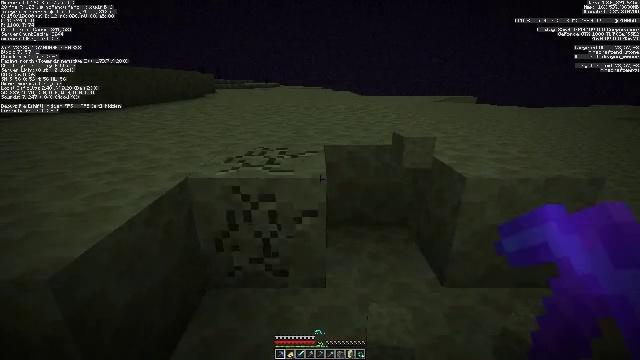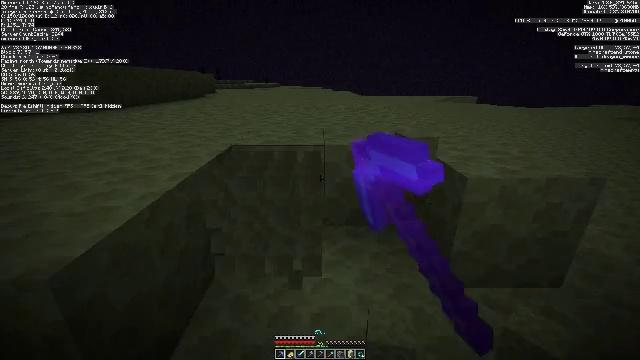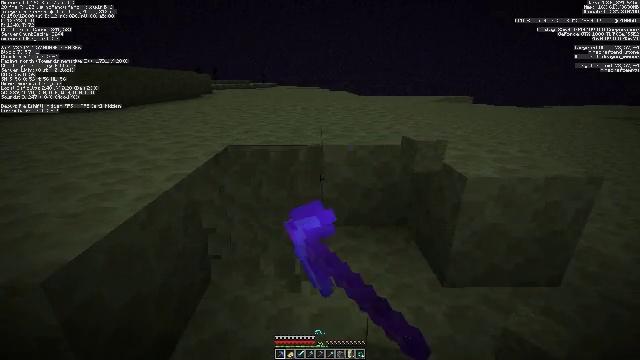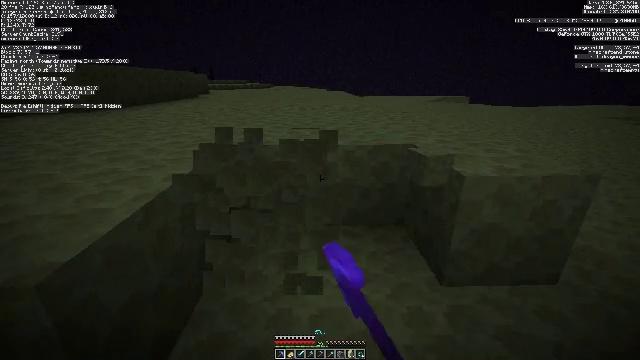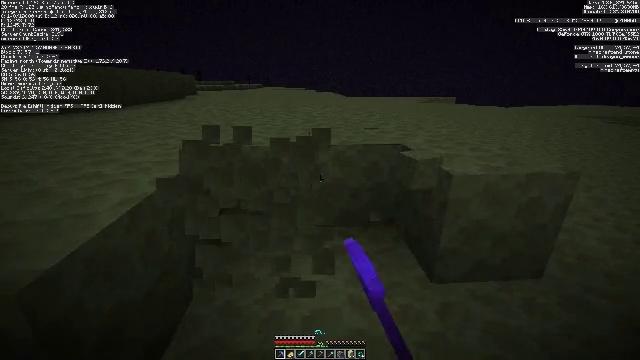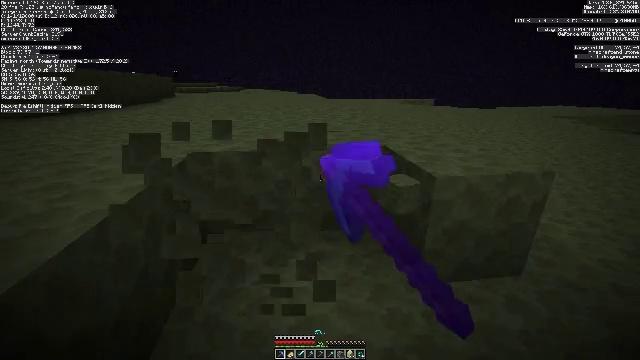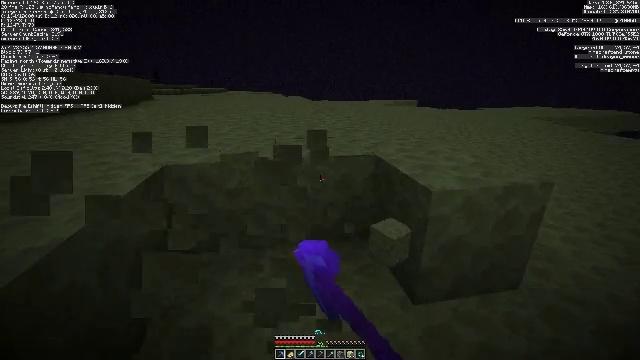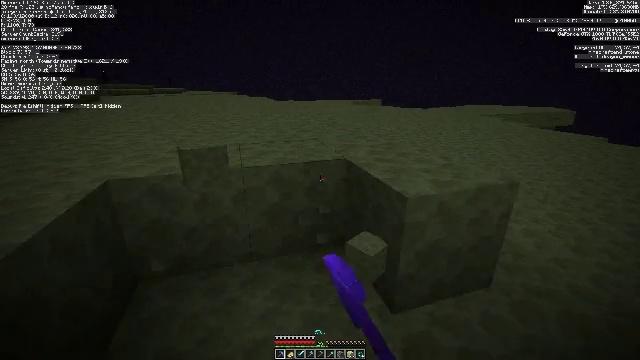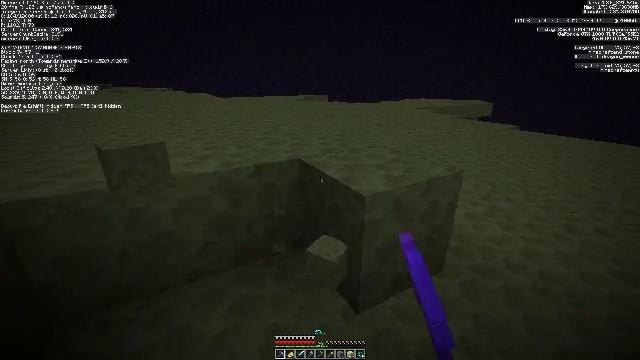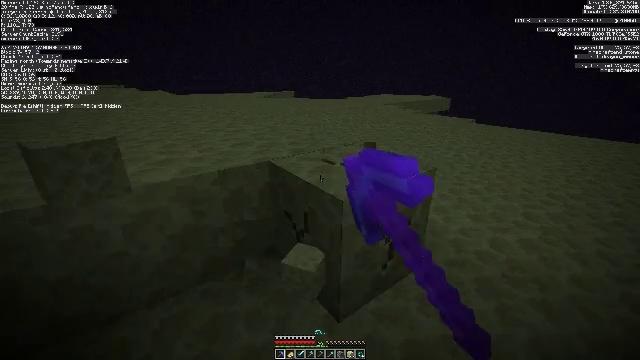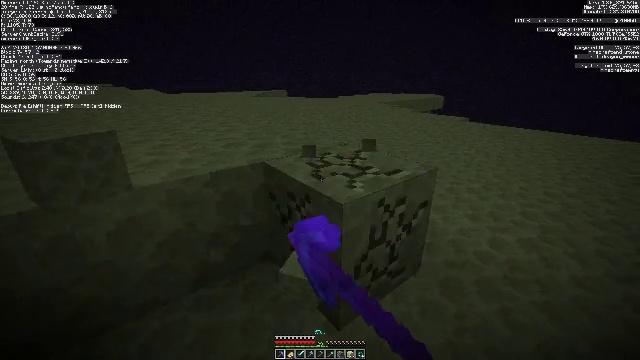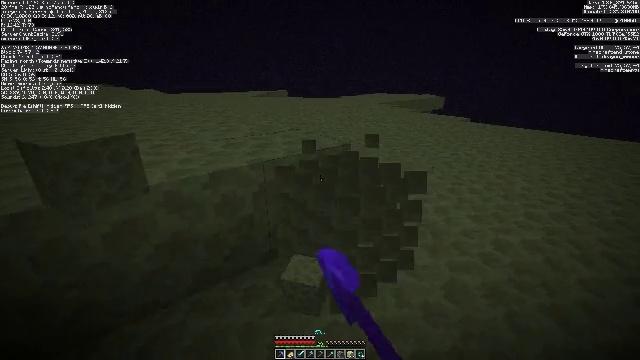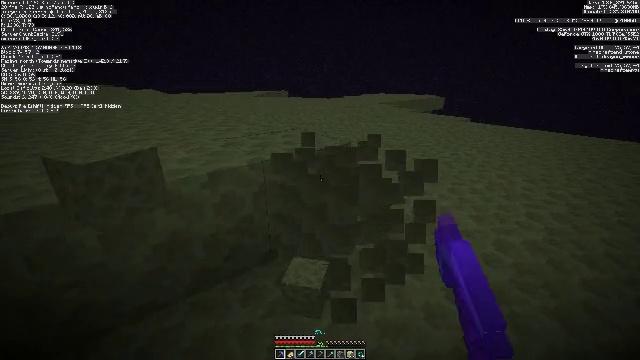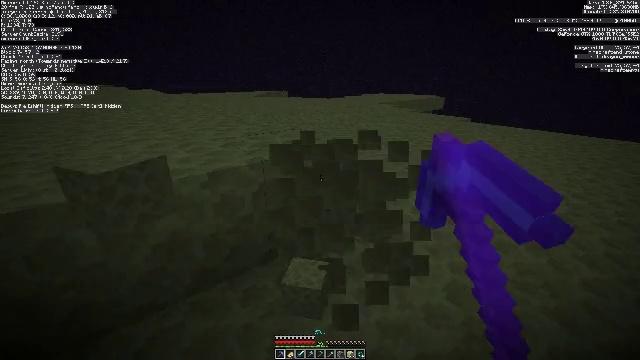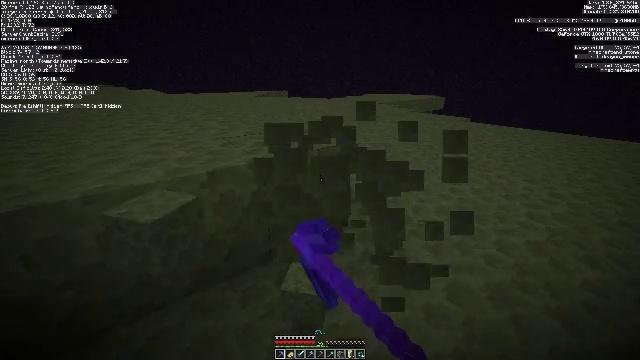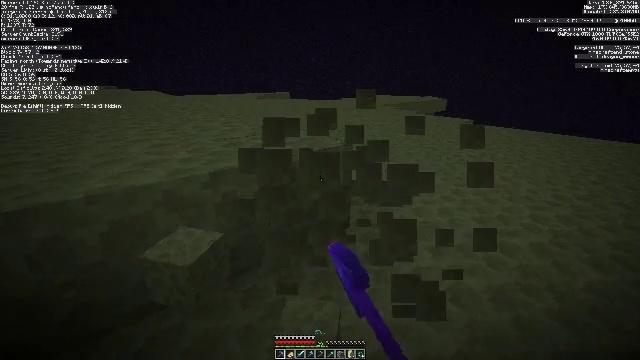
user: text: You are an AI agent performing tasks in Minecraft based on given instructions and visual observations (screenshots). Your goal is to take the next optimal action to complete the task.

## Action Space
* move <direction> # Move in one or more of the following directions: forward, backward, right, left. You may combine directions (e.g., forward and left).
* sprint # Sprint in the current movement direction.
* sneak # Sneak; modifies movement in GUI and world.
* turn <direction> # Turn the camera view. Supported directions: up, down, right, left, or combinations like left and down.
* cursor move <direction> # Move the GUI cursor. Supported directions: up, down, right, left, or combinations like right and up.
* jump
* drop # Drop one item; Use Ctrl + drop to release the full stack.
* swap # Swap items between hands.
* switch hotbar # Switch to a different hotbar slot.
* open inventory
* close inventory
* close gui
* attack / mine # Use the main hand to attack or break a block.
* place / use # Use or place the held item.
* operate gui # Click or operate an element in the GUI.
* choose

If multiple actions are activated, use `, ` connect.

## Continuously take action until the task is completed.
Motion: motion action
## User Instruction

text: Gather end stone from the End.
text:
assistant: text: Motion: attack / mine
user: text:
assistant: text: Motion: attack / mine
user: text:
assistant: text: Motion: attack / mine
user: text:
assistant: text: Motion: turn right, attack / mine
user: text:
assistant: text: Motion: move forward, turn right, attack / mine
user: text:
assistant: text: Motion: move forward, turn right, attack / mine
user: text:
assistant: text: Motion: move forward, turn right, attack / mine
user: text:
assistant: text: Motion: move forward, turn right, attack / mine
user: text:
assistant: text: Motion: turn right, attack / mine
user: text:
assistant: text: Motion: turn right, attack / mine
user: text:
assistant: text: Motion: attack / mine
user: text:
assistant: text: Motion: attack / mine
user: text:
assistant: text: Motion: attack / mine
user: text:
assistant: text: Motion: attack / mine
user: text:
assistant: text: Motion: attack / mine
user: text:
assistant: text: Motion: turn left and up, attack / mine
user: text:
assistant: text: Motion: turn left, attack / mine
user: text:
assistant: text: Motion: attack / mine
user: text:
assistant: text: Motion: attack / mine
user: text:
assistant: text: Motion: attack / mine
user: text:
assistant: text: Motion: attack / mine
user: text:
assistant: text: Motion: turn left and up, attack / mine
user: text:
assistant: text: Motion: turn left and up, attack / mine
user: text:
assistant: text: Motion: attack / mine
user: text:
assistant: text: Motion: attack / mine
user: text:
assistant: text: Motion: attack / mine
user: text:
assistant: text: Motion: attack / mine
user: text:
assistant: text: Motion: attack / mine
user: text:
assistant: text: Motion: attack / mine
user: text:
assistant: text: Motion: attack / mine